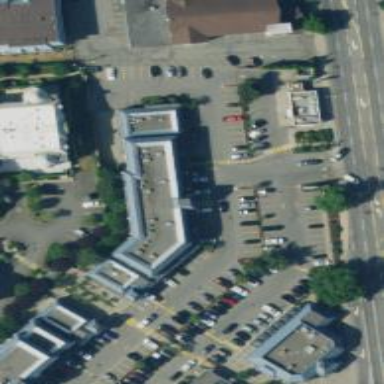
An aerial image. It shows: Fitness centre on leisure land.